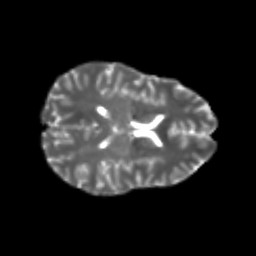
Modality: T2w
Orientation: axial
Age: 24
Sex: female
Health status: healthy
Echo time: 0.074 s